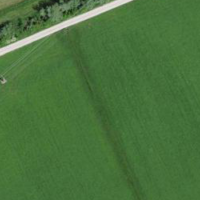
EUNIS habitat code: 52
Species observed at this site:
Roeseliana roeselii
Euonymus europaeus
Acer pseudoplatanus
Acer campestre